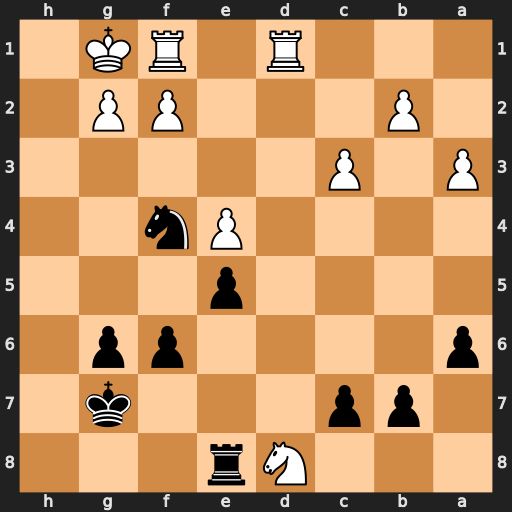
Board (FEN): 3Nr3/1pp3k1/p4pp1/4p3/4Pn2/P1P5/1P3PP1/3R1RK1
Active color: b
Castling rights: -
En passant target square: -
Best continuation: Ne2+ Kh1 Rh8#